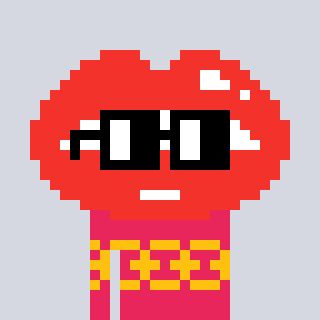
a pixel art character with square black glasses, a lips-shaped head and a redpinkish-colored body on a cool background